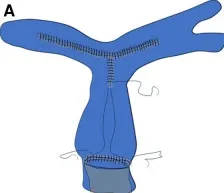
Pulmonary artery vascular management schematic. (A) Direct excision and suturing of the dilated pulmonary artery.
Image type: radiology (ct)